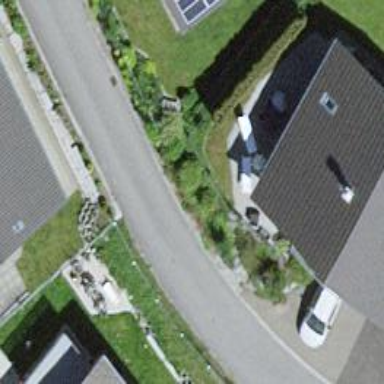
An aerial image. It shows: Smooth asphalt road in residential area.